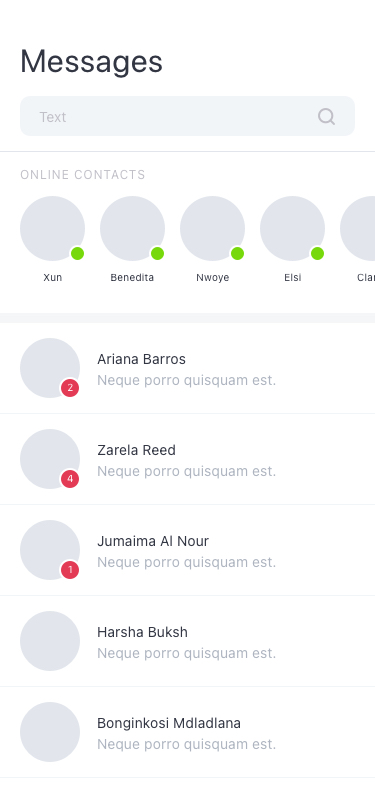
Text in this UI design:
Bonginkosi Mdladlana
Neque porro quisquam est.
Harsha Buksh
Neque porro quisquam est.
Jumaima Al Nour
Neque porro quisquam est.
1
Zarela Reed
Neque porro quisquam est.
4
Ariana Barros
Neque porro quisquam est.
2
Clarke
Elsi
Nwoye
Benedita
Xun
ONLINE CONTACTS
Messages